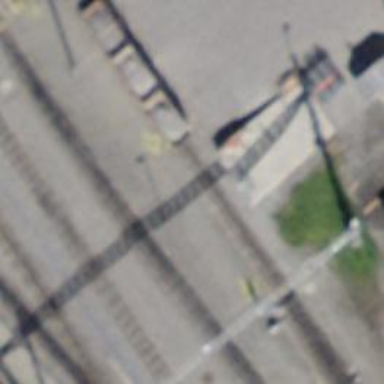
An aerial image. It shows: Narrow-gauge railway with one track passing through service yard. The railway is electrified with contact line.